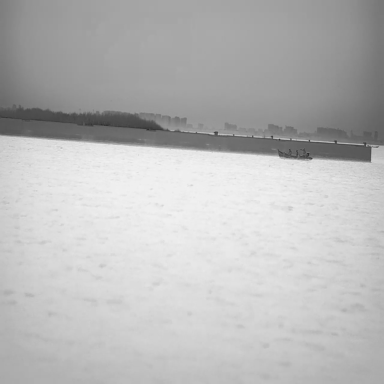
There is a bulk_carrier in the infrared image.